Interaction volume radius: 10 \u00c5
Interaction volume height: 15 \u00c5
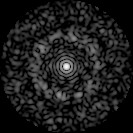
Disorder parameter: 0.8234